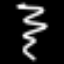
Label: squiggle